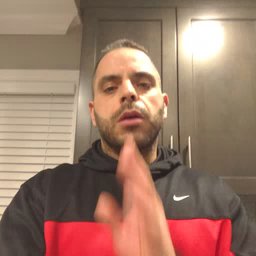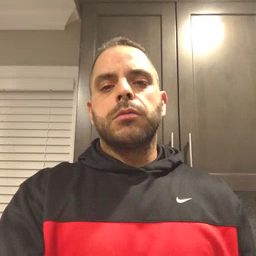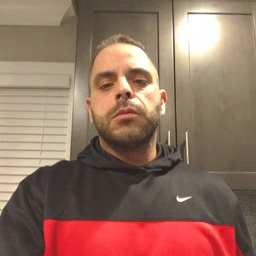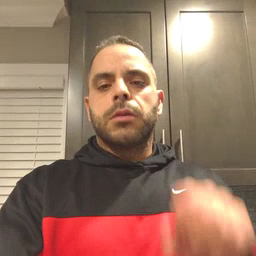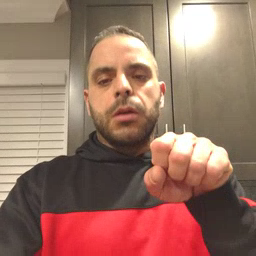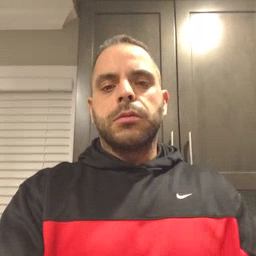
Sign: yes